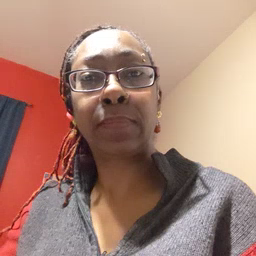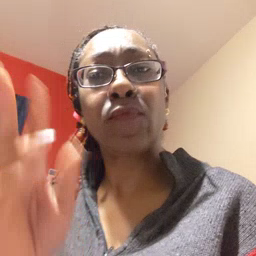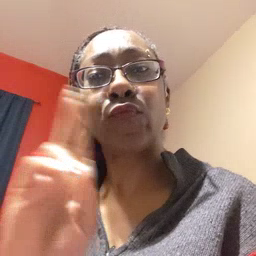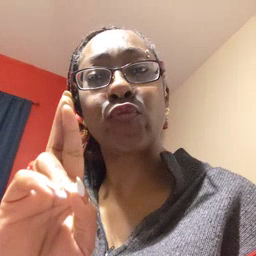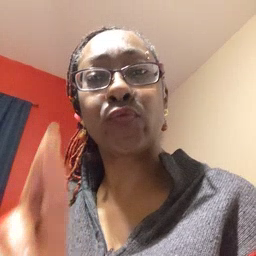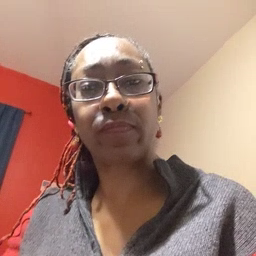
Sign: refrigerator